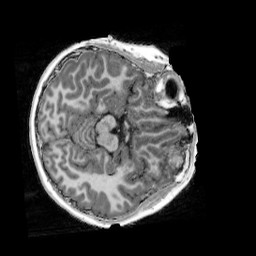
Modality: UNIT1_denoised
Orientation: axial
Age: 9
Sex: female
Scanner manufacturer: siemens
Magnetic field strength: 3 T
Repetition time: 4 s
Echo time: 0.00303 s